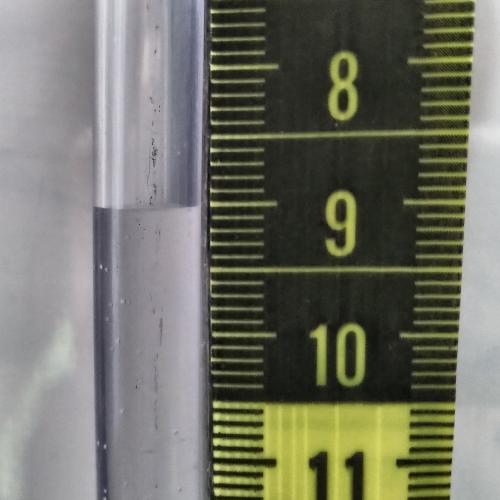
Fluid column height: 9.0 cm